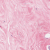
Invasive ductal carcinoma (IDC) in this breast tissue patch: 0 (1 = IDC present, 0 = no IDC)